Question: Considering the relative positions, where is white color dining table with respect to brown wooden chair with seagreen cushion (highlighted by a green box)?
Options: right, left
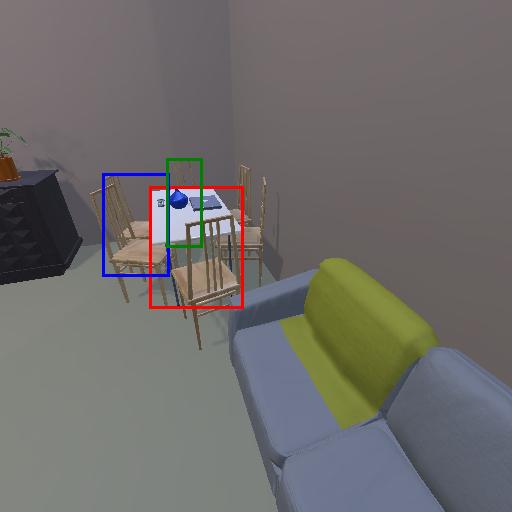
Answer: right